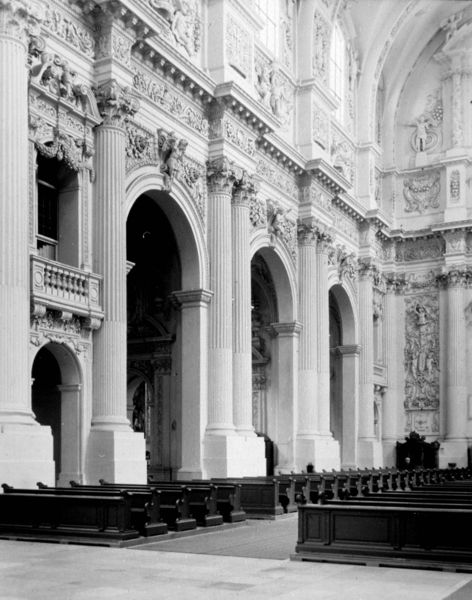
Titel: Theatinerkirche St. Kajetan (Innenansicht)
Künstler: Enrico Zuccalli
Standort: München
Institution: Theatinerkirche St. Kajetan
Schlagwörter: kämpfer, weiß, fenster, grau, hell, holz, licht, marmor, pfeiler, schwarz, stühle, säule, säulen, gebäude, ornament, wand, architektur, barock, sockel, stein, innenraum, brüstung, kirche, boden, interieur, innen, klassizismus, rund, stock, engel, kanneliert, putto, balkon, schiff, bogen, italien, pflaster, bank, empore, pilaster, figuren, rundbogen, kuppel, gestühl, ornamente, verzierung, stuck, plinthe, podest, hoch, foto, fotografie, photographie, bögen, gewölbe, balustrade, schwarzweiss, altar, architrav, arkaden, bänke, hauptschiff, kapitelle, rom, kapitell, girlanden, photo, fries, portal, sims, kirchenbank, kirchenschiff, doppelsäulen, gesims, kirchenbänke, mittelschiff, orgel, photographie foto, skulpturen, vorkragen, voluten, seitenschiff, jesus, apsis, rundbögen, chor, kapelle, kanneluren, holzbank, wien, basis, heilig, korinthisch, putti, mamor, kapitel, verziehrung, kolossal, halbsäulen, kaneluren, seitenaltar, beichtstuhl, innne, marnor, seitenshciff, cathedral